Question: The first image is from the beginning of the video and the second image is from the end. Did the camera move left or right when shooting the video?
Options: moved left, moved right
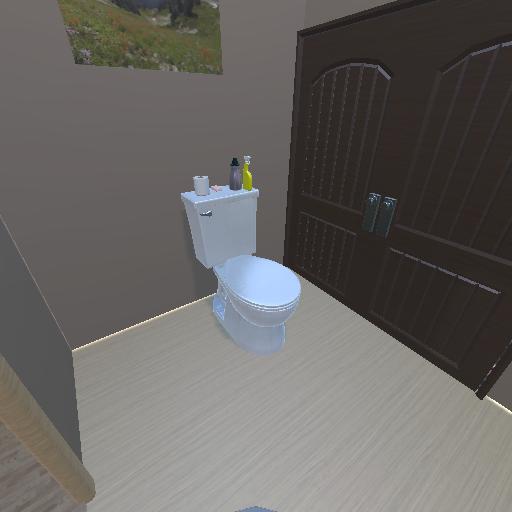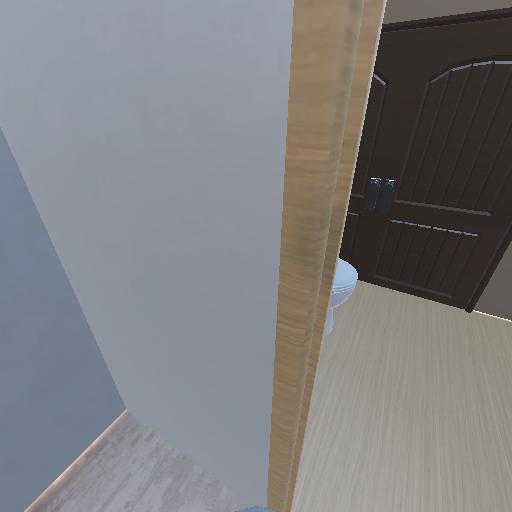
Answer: moved left